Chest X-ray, AP view. Patient: 62 years old, sex F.
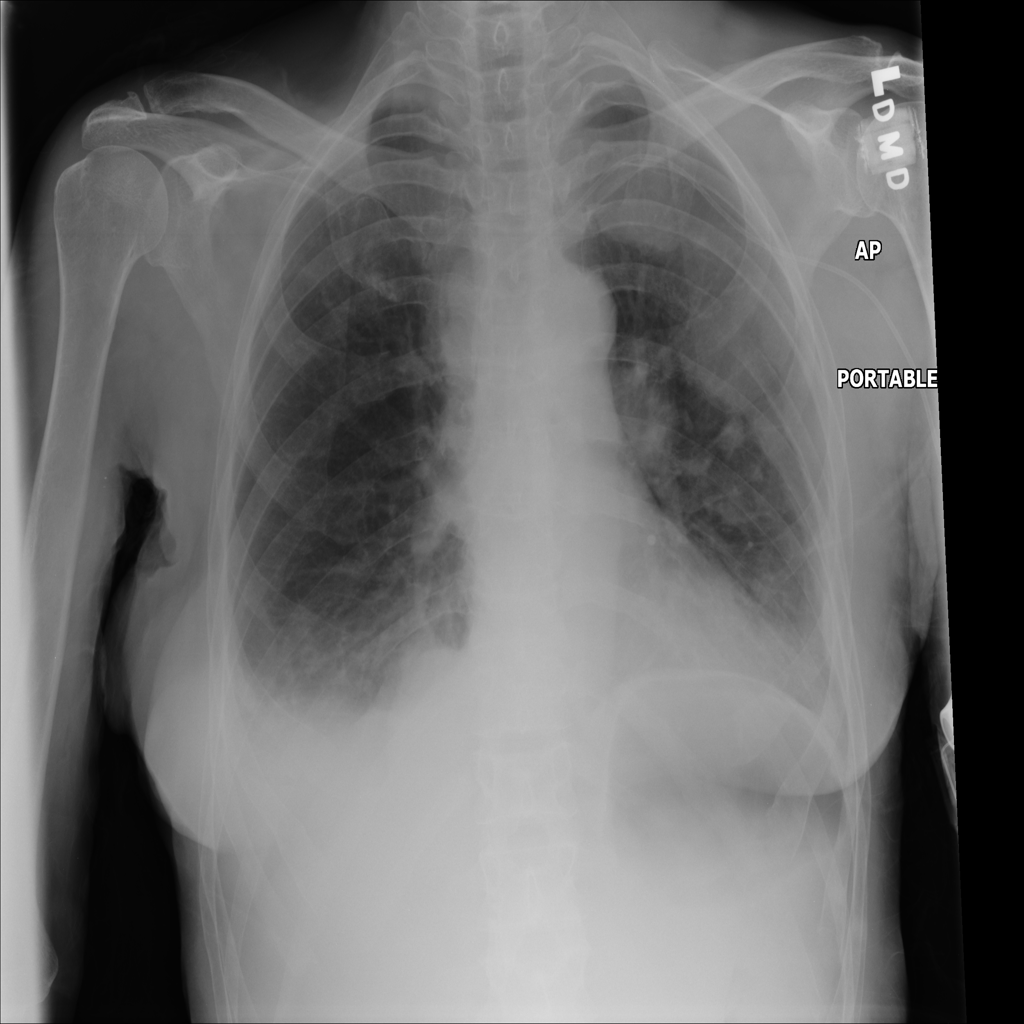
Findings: Mass, Nodule